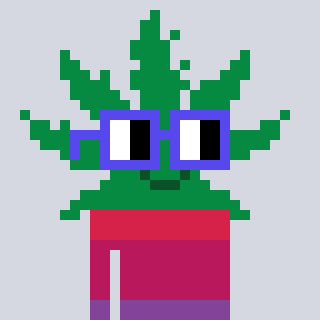
a pixel art character with square blue glasses, a weed-shaped head and a magenta-colored body on a cool background